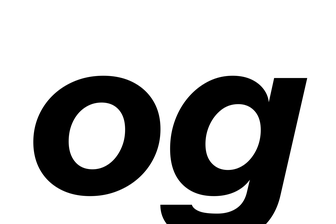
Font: InstrumentSans-Italic_Bold_Italic